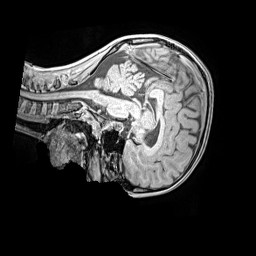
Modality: MP2RAGE
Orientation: sagittal
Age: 10
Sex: male
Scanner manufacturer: siemens
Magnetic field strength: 3 T
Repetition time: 4 s
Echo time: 0.00299 s